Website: lowes
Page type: receipt
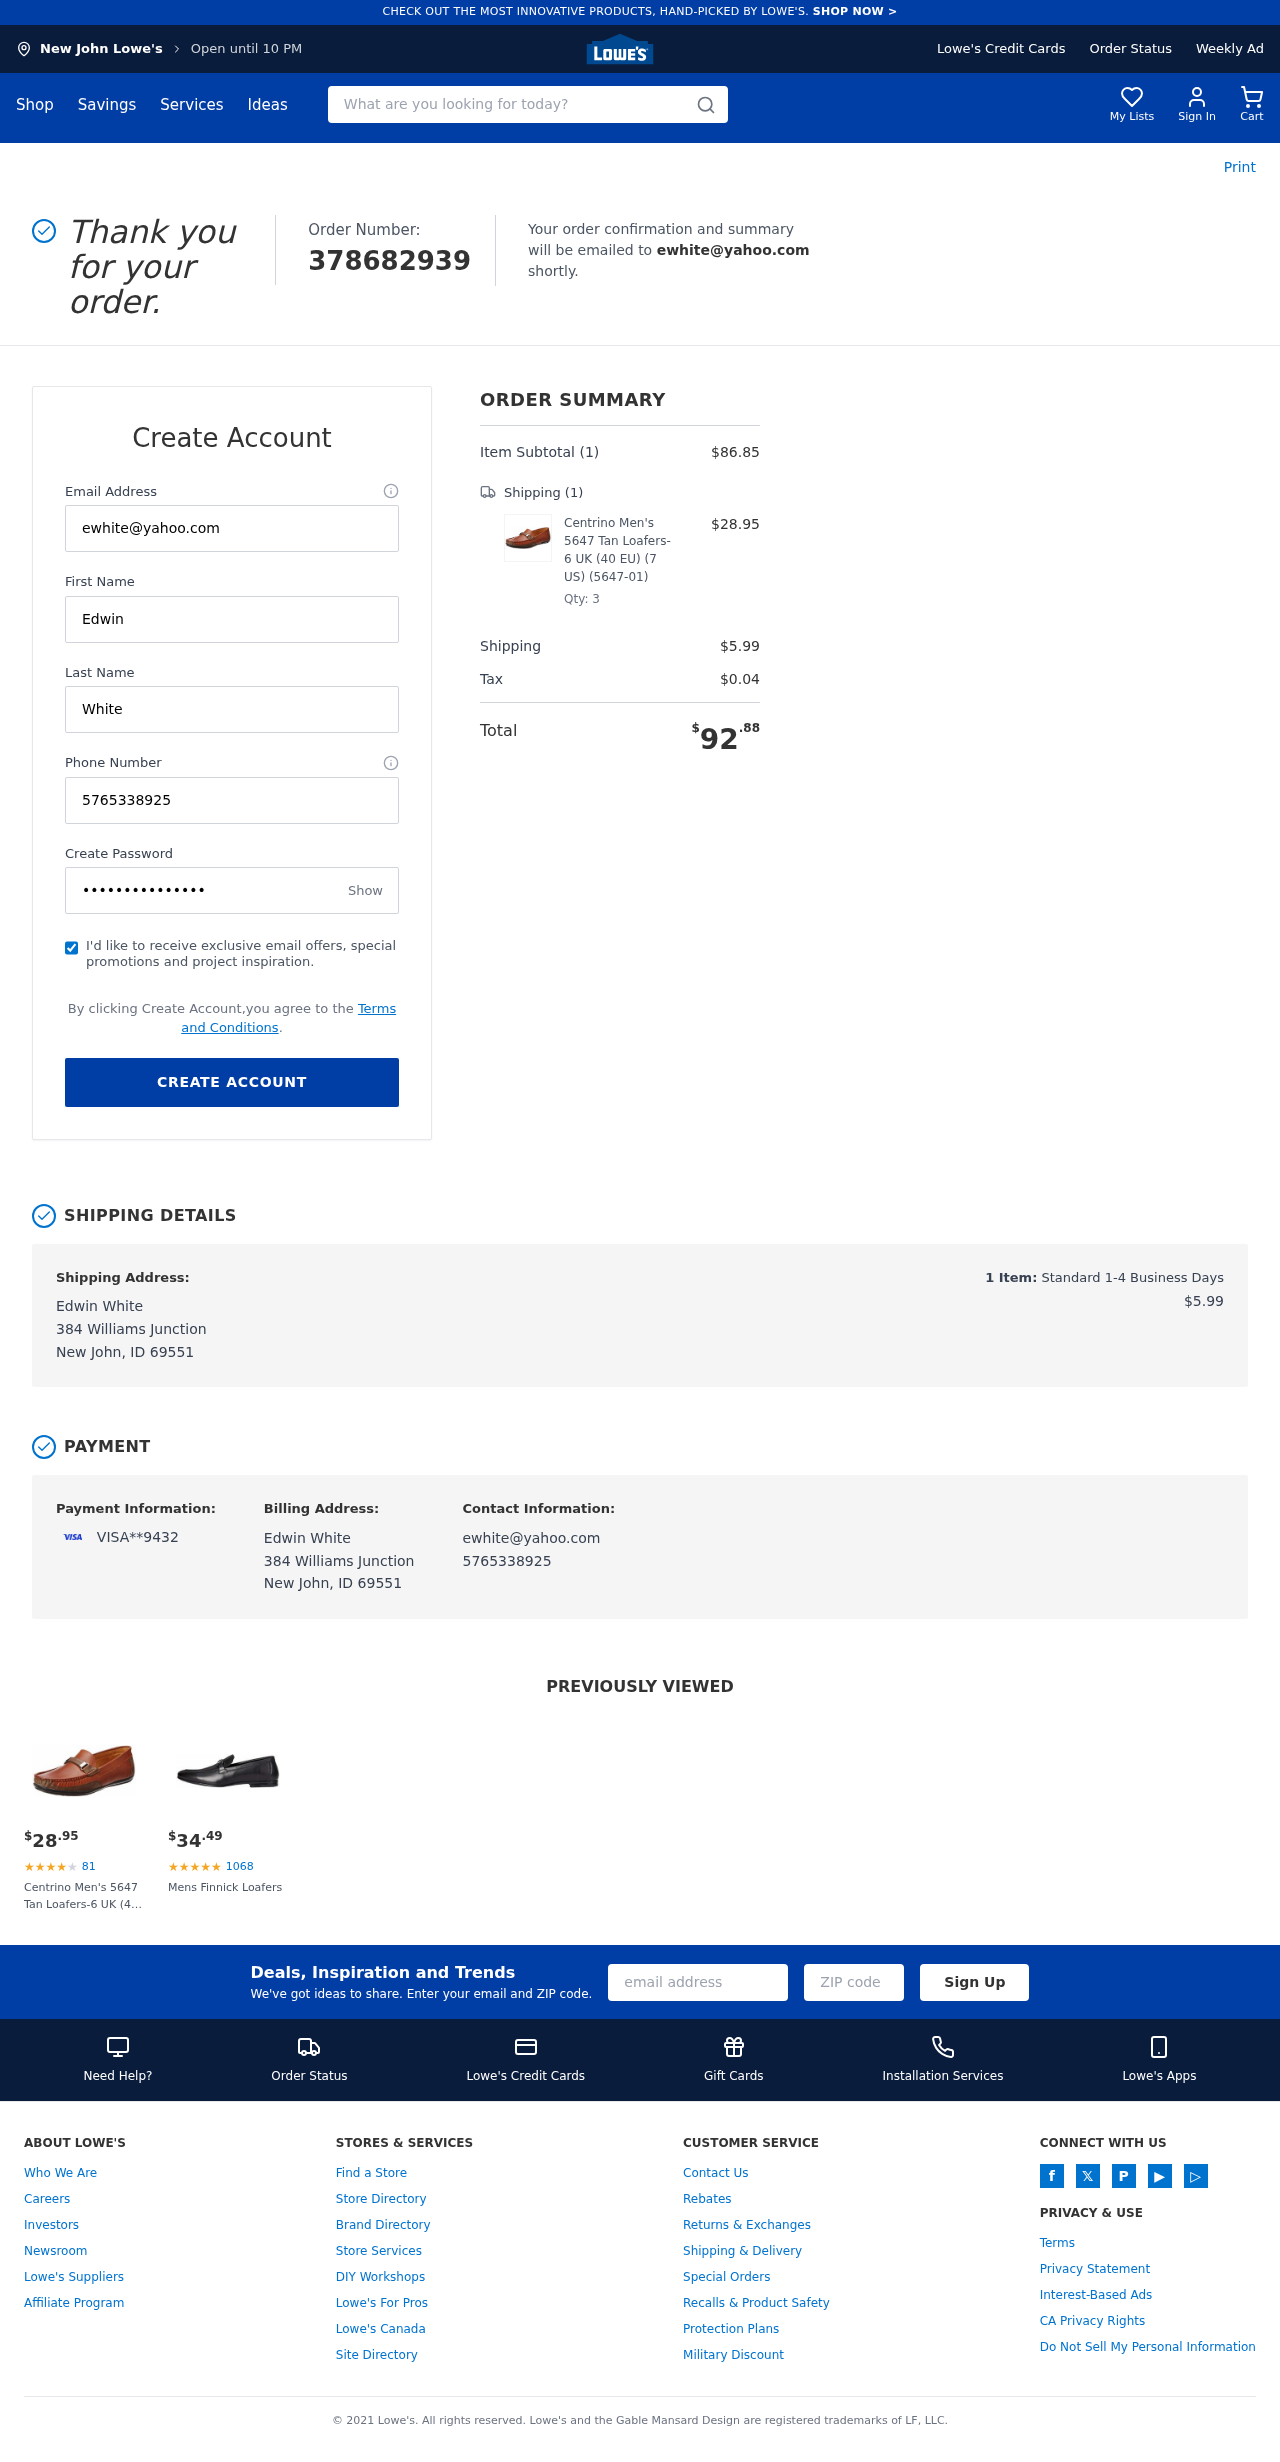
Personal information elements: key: PII_CARD_LAST4
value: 9432
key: PII_CARD_TYPE
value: VISA
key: PII_CITY
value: New John
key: PII_EMAIL
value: ewhite@yahoo.com
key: PII_FULLNAME
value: Edwin White
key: PII_PHONE
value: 5765338925
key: PII_STREET
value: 384 Williams Junction
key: PII_FIRSTNAME
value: Edwin
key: PII_LASTNAME
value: White
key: PII_CITY_STATE_ZIP
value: New John, ID 69551
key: PII_FULLNAME2
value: Edwin White
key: PII_FULLNAME3
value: Edwin White
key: PII_FIRSTNAME2
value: Edwin
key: PII_FIRSTNAME3
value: Edwin
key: PII_LASTNAME2
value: White
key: PII_LASTNAME3
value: White
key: PII_FIRSTNAME_DERIVED
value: Edwin
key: PII_LASTNAME_DERIVED
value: White
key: PII_FULLNAME_DERIVED
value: Edwin White
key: PII_NAME_FULL_DERIVED
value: Edwin White
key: PII_STREET2
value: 384 Williams Junction
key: PII_CITY_STATE_ZIP2
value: New John, ID 69551
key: PII_EMAIL2
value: ewhite@yahoo.com
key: PII_EMAIL3
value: ewhite@yahoo.com
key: PII_PHONE_LINE
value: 8925
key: PII_PHONE_SUFFIX
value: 8925
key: PII_PHONE2
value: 5765338925
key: PII_PHONE3
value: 5765338925
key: PII_PHONE_NUMERIC
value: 5765338925
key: PII_PHONE_LINE_NUMERIC
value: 8925
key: PII_PHONE_SUFFIX_NUMERIC
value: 8925
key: PII_PHONE2_NUMERIC
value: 5765338925
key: PII_PHONE3_NUMERIC
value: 5765338925
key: PII_PHONE_DIGITS
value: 5765338925
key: PII_PHONE_LAST4
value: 8925
Product elements: key: PRODUCT1_NAME
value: Centrino Men's 5647 Tan Loafers-6 UK (40 EU) (7 US) (5647-01)
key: PRODUCT1_PRICE
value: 28.95
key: PRODUCT1_QUANTITY
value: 3
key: PRODUCT2_NAME
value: Mens Finnick Loafers
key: PRODUCT2_NUM_RATINGS
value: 1068
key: PRODUCT2_PRICE
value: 34.49
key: PRODUCT1_PRICE2
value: $28.95
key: PRODUCT1_RATING2
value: ★
★
★
★
★
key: PRODUCT1_NUM_RATINGS2
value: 81
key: PRODUCT1_NAME2
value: Centrino Men's 5647 Tan Loafers-6 UK (40 EU) (7 US) (5647-01)
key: PRODUCT2_RATING
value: ★
★
★
★
★
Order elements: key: ORDER_ID
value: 378682939
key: ORDER_NUM_ITEMS
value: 1
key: ORDER_SUBTOTAL
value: $86.85
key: ORDER_NUM_ITEMS2
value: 1
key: ORDER_SHIPPING_COST
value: $5.99
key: ORDER_TAX
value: $0.04
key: ORDER_TOTAL
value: $92.88
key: ORDER_NUM_ITEMS3
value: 1
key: ORDER_SHIPPING_COST2
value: $5.99
Search elements: key: HEADER_SEARCH
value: What are you looking for today?